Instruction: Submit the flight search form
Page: home
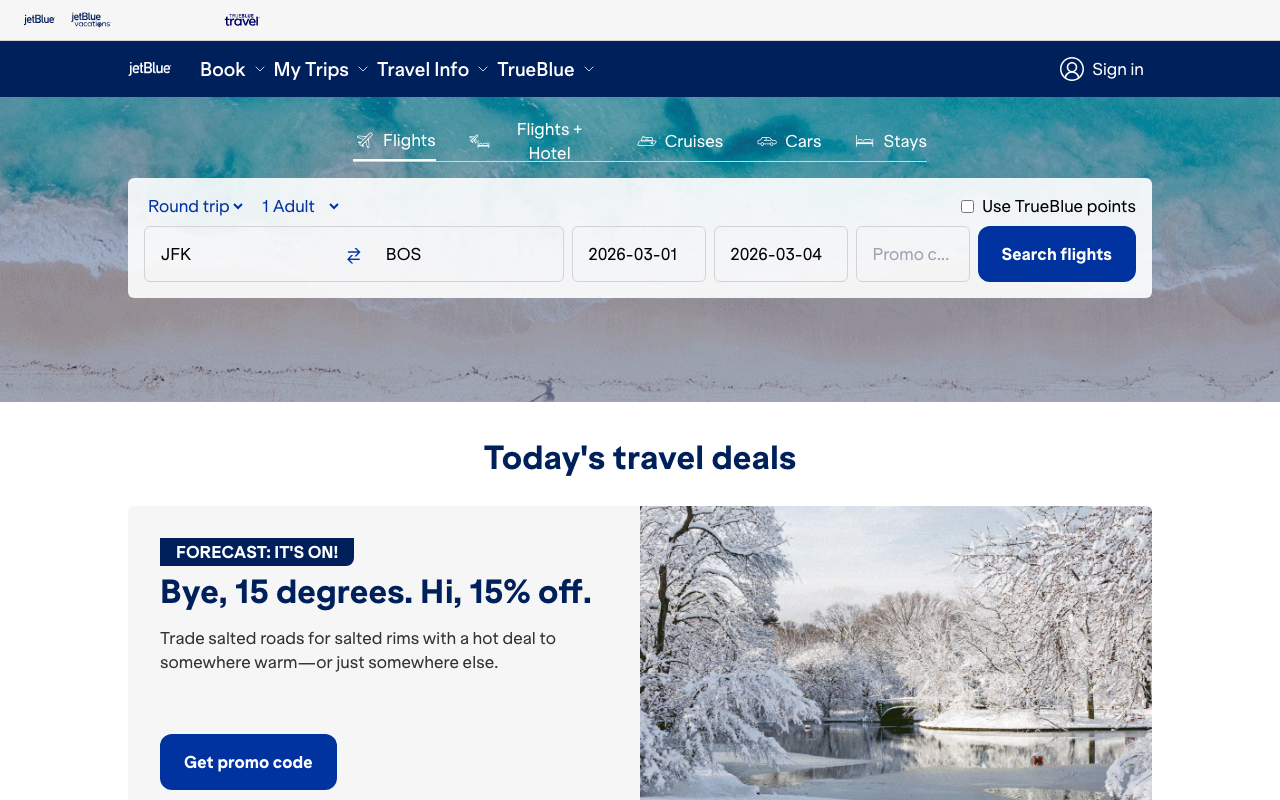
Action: click